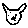
Label: cat